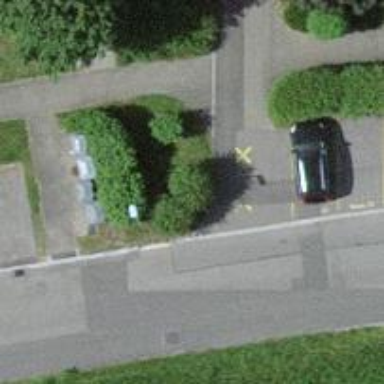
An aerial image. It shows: Pole serving as support.